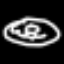
Label: donut